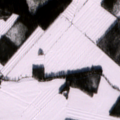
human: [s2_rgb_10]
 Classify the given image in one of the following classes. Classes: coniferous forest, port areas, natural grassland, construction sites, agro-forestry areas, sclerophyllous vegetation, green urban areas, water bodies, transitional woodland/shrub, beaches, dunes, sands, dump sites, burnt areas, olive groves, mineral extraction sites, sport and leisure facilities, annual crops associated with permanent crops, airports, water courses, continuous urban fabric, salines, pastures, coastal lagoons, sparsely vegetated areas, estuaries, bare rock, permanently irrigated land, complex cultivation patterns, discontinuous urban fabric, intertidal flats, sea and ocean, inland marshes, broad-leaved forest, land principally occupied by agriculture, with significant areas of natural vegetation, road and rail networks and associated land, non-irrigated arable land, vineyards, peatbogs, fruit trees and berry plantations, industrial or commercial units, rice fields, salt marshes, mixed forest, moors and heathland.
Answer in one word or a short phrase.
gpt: non-irrigated arable land, coniferous forest, mixed forest